Question: I am doing an assignment for a course, I need to get full coverage of this method

These are the attributes and the constructor, it is a program for a coffee machine, this is the Recipe class
'''
public class Recipe {
private String name;
private int price;
private int amtCoffee;
private int amtMilk;
private int amtSugar;
private int amtChocolate;
/**
* Creates a default recipe for the coffee maker.
*/
public Recipe() {
this.name = "";
this.price = 0;
this.amtCoffee = 0;
this.amtMilk = 0;
this.amtSugar = 0;
this.amtChocolate = 0;
}
'''
I've used
'''
/*
* setPrice test
*/
@Test
public void testSetPrice_1() throws RecipeException {
r1.setPrice("25");
r1.setPrice("0");
}
/*
* setPrice test
*/
@Test(expected = RecipeException.class)
public void testSetPrice_2() throws RecipeException {
r1.setPrice("adsada");
r1.setPrice(" ");
r1.setPrice("-1");
}
'''
The recipeException doesn't seem to be catching when I use RecipeException and even thought I know it's going to be thrown the coverage doesn't get to the entire method.
This class is the only one left with not full coverage and this RecipeException doesn't seem to be cathing.
How should I do the test when the RecipeException is thrown so it gets full coverage?
This code belongs to the course edu.ncsu.csc326.coffeemaker
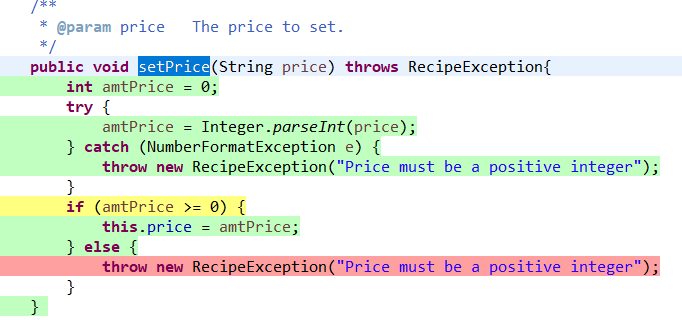
Answer: Your test is failing because in the testSetPrice_2 method, the initial invocation of 'r1.setPrice("adsada");' causes a 'NumberFormatException' to be thrown which interrupts the execution of the test ...
'''
r1.setPrice(" ");
r1.setPrice("-1");
'''
are thus never run. To resolve this you need to make each invocation of 'r1.setPrice(...)'
a separate test method, e.g. as shown below:
'''
import org.junit.Before;
import org.junit.Test;
import org.junit.runner.RunWith;
import org.junit.runners.Parameterized;
public class RecipeTest {
Recipe r1;
@Before
public void setUp() throws Exception {
r1 = new Recipe();
}
@Test
public void testSetPriceValid_1() throws RecipeException {
r1.setPrice("25");
}
@Test
public void testSetPriceValid_2() throws RecipeException {
r1.setPrice("0");
}
@Test(expected = RecipeException.class)
public void testSetPriceInvalid0() throws RecipeException {
r1.setPrice("adsada");
}
@Test(expected = RecipeException.class)
public void testSetPriceInvalid1() throws RecipeException {
r1.setPrice(" ");
}
@Test(expected = RecipeException.class)
public void testSetPriceInvalid2() throws RecipeException {
r1.setPrice("-1");
}
}
'''